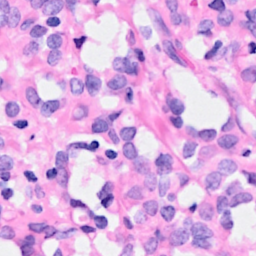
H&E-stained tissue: Breast